Question: Lets say I have many (lon,lat) points on a globe (e.g. 1,000,000 points). Then I
draw a circle around each point and would like to find a new point within
each overlapping area. Now I am interested in the (lon,lat) coordinates
of the new points.
The following gives an illustration of what I would like to achieve:
'''
# Original points (3 points)
lon <- c(6.3, 6.9, 6.9)
lat <- c(53, 53.1, 52.4)
df <- data.frame(lat = lat, lon = lon, r = .5)
'''
Now I would like to create a new data.frame with (lon,lat) points within overlapping circles:
'''
# Example of new points within overlapping areas
df_new <- data.frame(
lat = c(52.4, 53.1, 53, 53, 52.6, 52.75, 52.75),
lon = c(6.9, 6.9, 6.3, 6.6, 6.5, 6.65, 7)
)
'''
How can I achieve this? The exact location of the red point doesn't matter, the only constraint is that the red point should be within the intersection. I prefer a data.table solution (and not with sf or sp). Or is it possible to solve this using Voronoi Diagrams?

<URL>
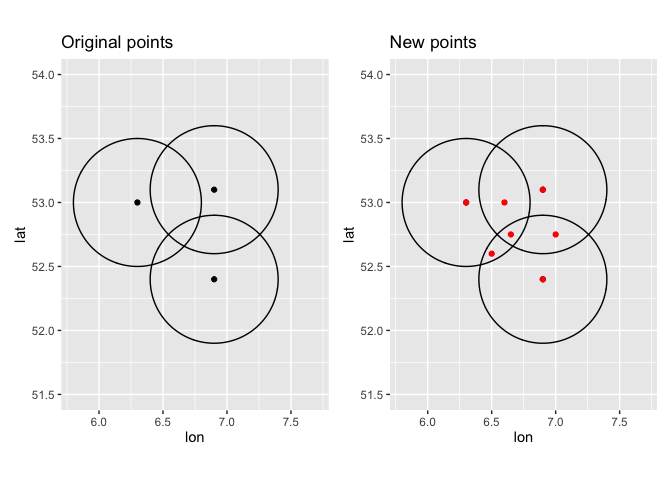
Answer: This might not be exactly what you want but it might help you. Code below takes buffer around each point in 'df' of 50 km, finds overlaping geometries and points in 'df_new' that are in:
'''
library(dplyr)
library(purrr)
library(sf)
lon <- c(6.3, 6.9, 6.9)
lat <- c(53, 53.1, 52.4)
df <- data.frame(lat = lat, lon = lon, r = .5)
df_new <- data.frame(
lat = c(52.4, 53.1, 53, 53, 52.6, 52.75, 52.75),
lon = c(6.9, 6.9, 6.3, 6.6, 6.5, 6.65, 7)
) %>%
st_as_sf(coords = c("lon", "lat"), crs = 4326)
circle_df <- df %>%
st_as_sf(coords = c("lon", "lat"), crs = 4326) %>%
st_transform(3035) %>%
st_buffer(dist = units::set_units(50, "kilometers"))
in_intersection <- st_intersection(circle_df) %>%
filter(n.overlaps == 2) %>%
st_transform(4326) %>%
st_within(df_new, .) %>%
map_lgl(is_empty) %>%
"!"() %>%
which() %>%
slice(df_new, .)
plot(st_geometry(circle_df %>% st_transform(4326)))
plot(st_geometry(in_intersection), add = TRUE)
'''
<URL>
I'm not sure how to make circles around points where distance is difference in longitude and latitude (that woudn't be circle but some kind of ellipse). What you can try to do is to approximate radius by taking distance from points '(lon, lat)' and '(lon, lat-r)' (one way of doing it) and passing that distance for buffer.
'''
df <- df %>% mutate(lat1 = lat - r)
df1 <- df %>% st_as_sf(coords = c("lon", "lat"), crs = 4326)
df2 <- df %>% st_as_sf(coords = c("lon", "lat1"), crs = 4326)
d <- st_distance(df1, df2, by_element = TRUE)
circle_df <- df1 %>%
st_transform(3035) %>%
st_buffer(dist = d)
'''
and continuing from here as in upper example. I'm not sure how scalable this is (you have a lot of points).
'''
circle_df <- df %>%
st_as_sf(coords = c("lon", "lat"), crs = 4326) %>%
st_transform(3035) %>%
st_buffer(dist = units::set_units(50, "kilometers"))
points_within <- st_intersection(circle_df) %>%
st_centroid()
df_new <- points_within %>%
st_transform(4326) %>%
st_coordinates() %>%
as_tibble() %>%
setNames(c("lon", "lat"))
plot(st_geometry(circle_df))
plot(st_geometry(points_within), add = TRUE)
'''
<URL>
If you want points only in intersections add 'filter(n.overlaps > 1)' after 'st_centroid()'.